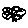
Label: tree